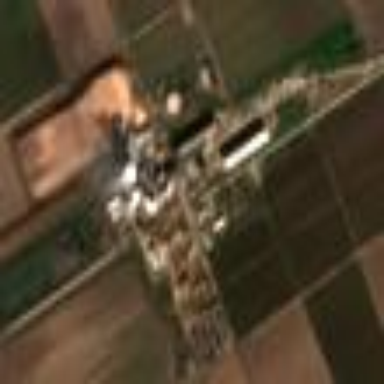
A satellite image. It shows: Industrial area with sugar refinery. The works are man-made.